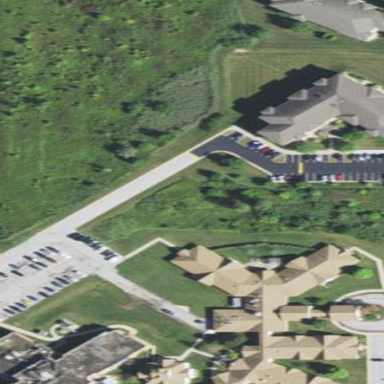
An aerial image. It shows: Nursing home.